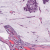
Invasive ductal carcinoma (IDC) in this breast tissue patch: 1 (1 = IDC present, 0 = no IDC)